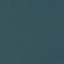
Label: SeaLake